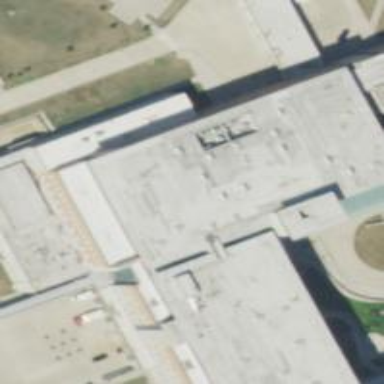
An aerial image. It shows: Healthcare facility identified as hospital.